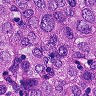
Metastatic tissue present: yes